Question:
when I compile this, I get
'''
j is: 28 k is: 50
V H
'''
What I do not understand is, why is the 'j++' and 'k++' 28 and 50 and not 27 and 48, respectively? I don't understand why it adds 3+, and not 1+.
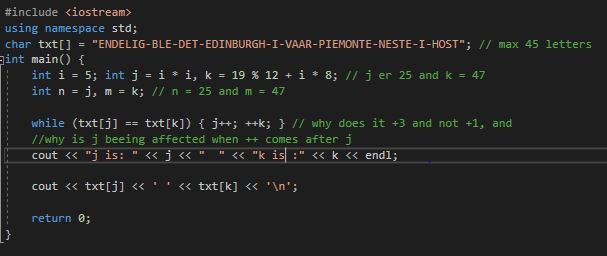
Answer: The condition '(txt[j] == txt[k])' is true for 3 values, '-', 'I', and '-'. So you add three to 25, and add 3 to 47. The before/after increment is only different on the line it happens.
If you had:
'''
int x = 10;
int y = 10;
cout << x++;
cout << ++y;
'''
you would see that x's value would be 10 at the time it was printed, and y's value would be 11.
if you then just printed them again without changing them a second time they should both be 11.
===========================
With your values it works like this:
Txt [25] is letter '-' in the string. It's like the 4th '-' in. Text[47] is also the letter '-', it's like the 8th '-' in the string. The condition of the loop says to continue running the increment opperators on these two indexes while they are the same value. So they are the same, both get incremented. Now we look at letters 26, and 48. These are both 'I', which is the same again. So we increment a third time, 27, and 49 Are both '-' again, so we increment again. Now 28 is at 'V' (the start of 'VAAR'), and 50 is at 'H' the start of 'HOST'. 'H' is not equal to 'V' so we stop looping here.